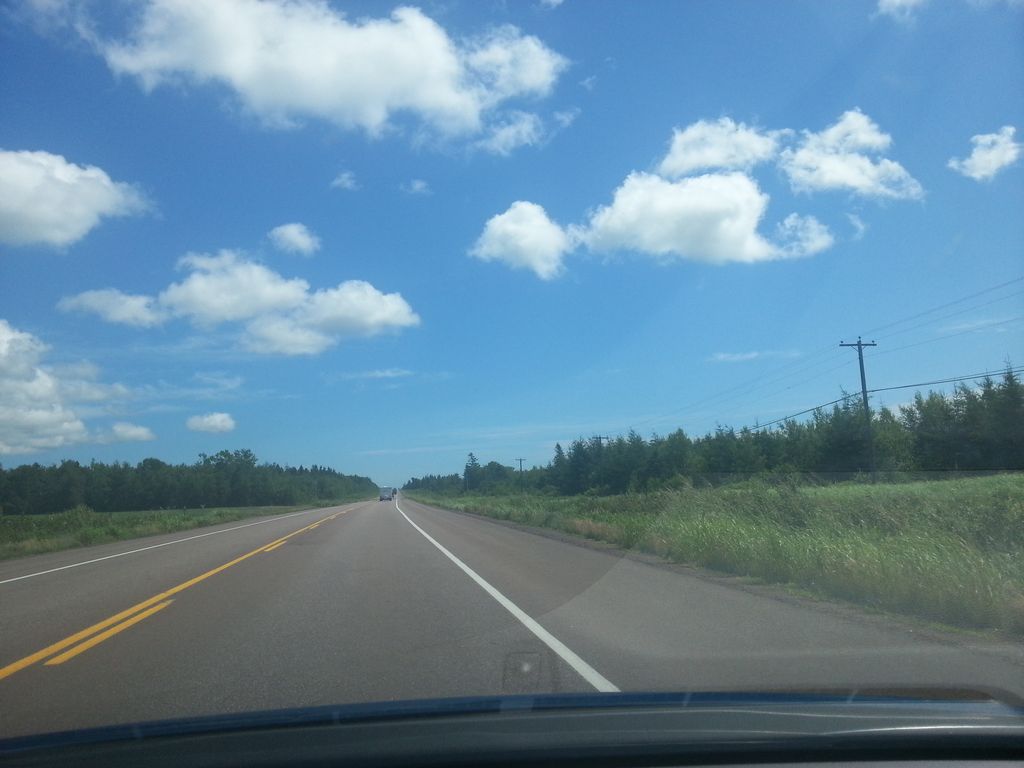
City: charlottetown